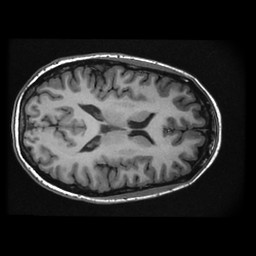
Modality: T1w
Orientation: axial
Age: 29
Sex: female
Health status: healthy
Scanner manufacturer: ge
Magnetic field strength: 3 T
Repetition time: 0.00826 s
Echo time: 0.003108 s